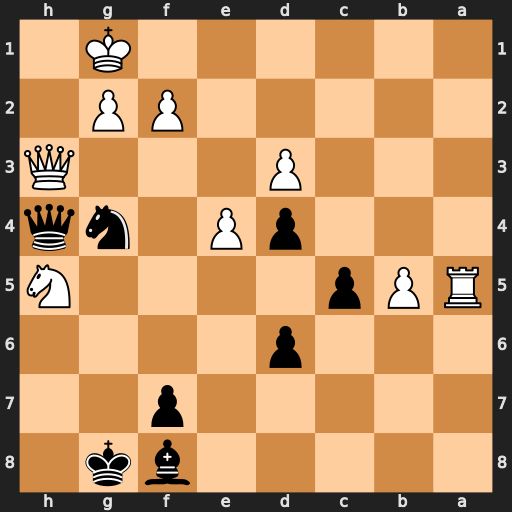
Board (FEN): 5bk1/5p2/3p4/RPp4N/3pP1nq/3P3Q/5PP1/6K1
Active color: b
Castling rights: -
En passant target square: -
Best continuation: Qxf2+ Kh1 Qe1#